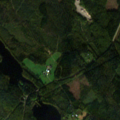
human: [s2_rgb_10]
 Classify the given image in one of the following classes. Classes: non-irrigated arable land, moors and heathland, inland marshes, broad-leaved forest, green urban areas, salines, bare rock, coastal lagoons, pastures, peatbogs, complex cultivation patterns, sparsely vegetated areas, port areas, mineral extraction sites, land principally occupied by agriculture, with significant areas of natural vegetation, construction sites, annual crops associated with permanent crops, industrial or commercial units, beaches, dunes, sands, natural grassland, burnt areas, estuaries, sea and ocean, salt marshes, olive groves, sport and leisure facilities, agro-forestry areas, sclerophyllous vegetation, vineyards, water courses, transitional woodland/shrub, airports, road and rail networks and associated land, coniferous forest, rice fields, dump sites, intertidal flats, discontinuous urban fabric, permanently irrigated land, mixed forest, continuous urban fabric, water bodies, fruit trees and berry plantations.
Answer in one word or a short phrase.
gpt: coniferous forest, mixed forest, water bodies